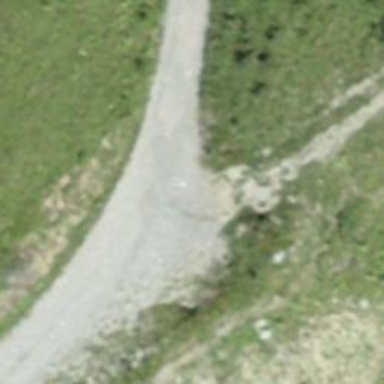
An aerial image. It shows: Passing place on the road.